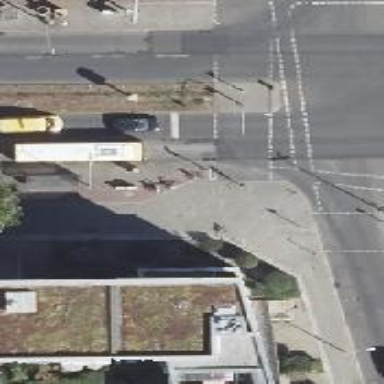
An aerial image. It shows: Crossing with traffic signals.